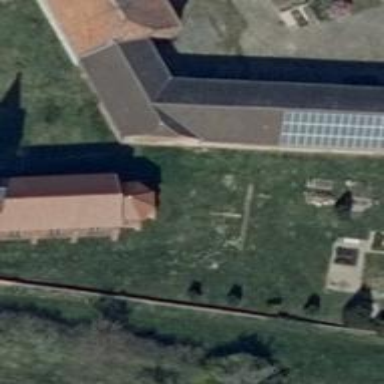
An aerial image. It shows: Graveyard.